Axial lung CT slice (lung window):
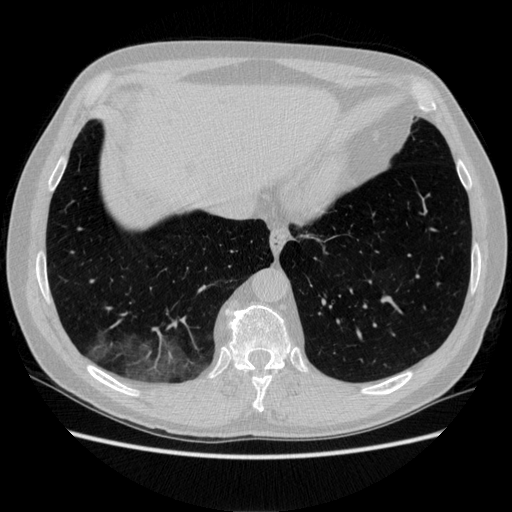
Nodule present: no